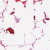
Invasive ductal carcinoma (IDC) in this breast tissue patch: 0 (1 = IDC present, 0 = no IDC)